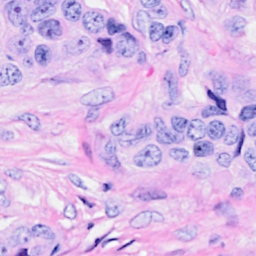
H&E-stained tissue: Breast